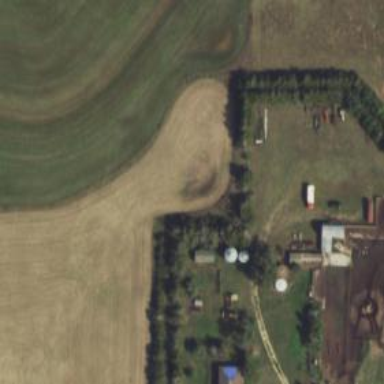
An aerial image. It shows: Silo.